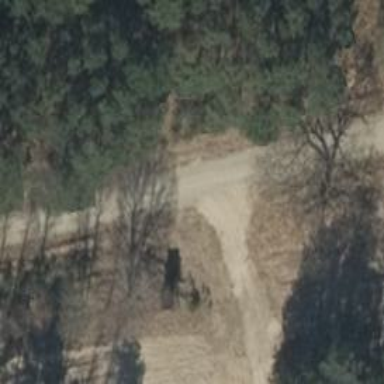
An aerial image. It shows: Track road with grade3 tracktype.